Question: Is there a way to see what would be pushed if I did a 'git push' command?
What I'm picturing is something like the "Files Changed" tab of Github's "pull request" feature. When I issue a pull request, I can look and see what will be pulled in if they accept my pull request:
Command line is OK, but I'd prefer some sort of GUI (like the screenshot above).
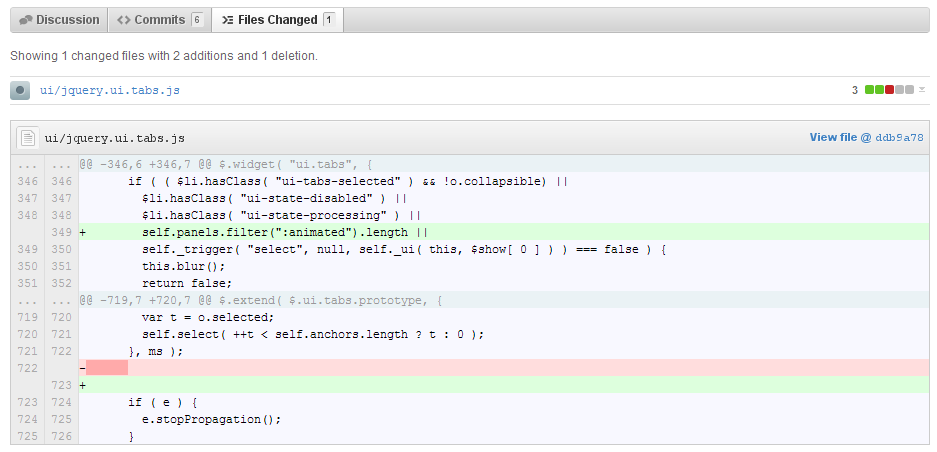
Answer: '''
git diff --stat --cached [remote/branch]
'''
'''
git diff --stat --cached origin/master
'''
'''
git diff [remote repo/branch]
'''
'''
git diff --numstat [remote repo/branch]
'''
If you want to see these diffs in a GUI, you will need to configure git for that. See <URL>.